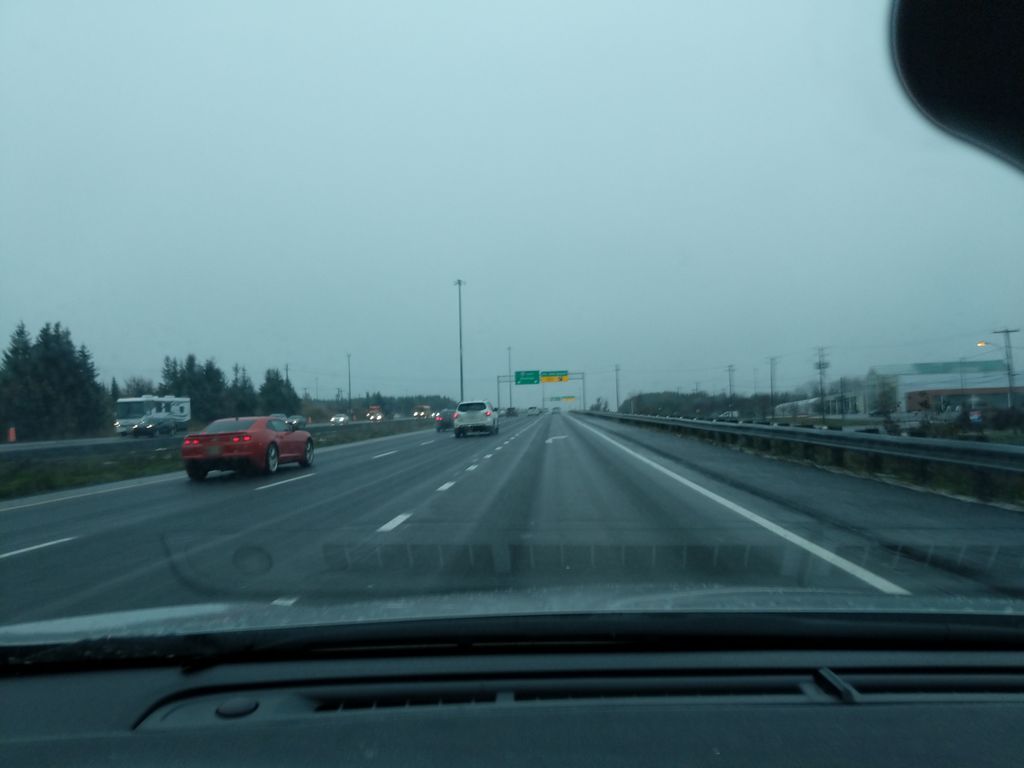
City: quebec_city